Current action and preconditions to check: path_clear

Your task: For each precondition in the list above, predict whether it will hold at this action.

Consider the current scene as observed from the mobile robot's camera, and analyze the predicted future states of all dynamic agents (e.g., people, animals, vehicles, or any moving entities) within the NEXT SECOND.

IMPORTANT: Only answer "very likely" if you are absolutely certain—based on strong, clear evidence—that a dynamic agent will violate the precondition in the predicted future state. Do NOT answer "very likely" for unlikely, ambiguous, or low-probability risks.

Ask yourself for each precondition: Is there a high probability, with clear and convincing evidence, that the predicted future states of any dynamic agent will interfere with the predicted future state of the currently executing action within the NEXT SECOND, causing that precondition to fail?

Assess the risk level based on these predictions. Use "likely" or "very likely" if motions create a clear risk of interference.

Use "neutral" or "improbable" if agents are nearby but their predicted paths are clearly diverging or non-conflicting.

Failure Risk Categories: "very improbable", "improbable", "neutral", "likely", "very likely"

Answer Format: Output ONLY the probability_of_failure value from these categories: "very improbable", "improbable", "neutral", "likely", "very likely"

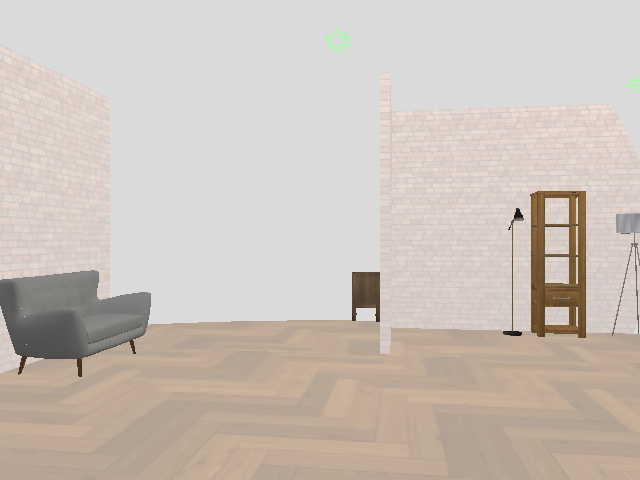

Answer: very improbable